Question: I'm using google charts api (line chart) and I want to change y-axis color from black to grey.
(the same color as the grid lines)

my code:
'''
google.load("visualization", "1", { packages: ["corechart"] });
google.setOnLoadCallback(drawChart);
var baseLineColor = '#a3d06e';
var lineColor = '#717171';
function drawChart() {
var dataTable = new google.visualization.DataTable();
dataTable.addColumn('number', 'date');
dataTable.addColumn('number', 'sale');
dataTable.addRows([
[1, 2],
[2, 3],
[3, 3],
[4, 4],
[5, 5]
]);
var options = {
enableInteractivity: false,
tooltip: {trigger: 'none'},
pointSize: 0,
legend: 'none',
chartArea:{width:'94%',height:'70%'},
backgroundColor: '#6AB5D1',
series: { 0: { color: lineColor, pointSize: 5, lineWidth: 4 }},
hAxis: { textPosition: 'none', gridlines: {color:"#CCCCCC"} },
vAxis: { textPosition: 'none', baseline: 3, baselineColor: baseLineColor, gridlines: {color:"#CCCCCC"}}
};
var chart = new google.visualization.LineChart(document.getElementById('chart_div'));
chart.draw(dataTable, options);
'''
How can I do that?
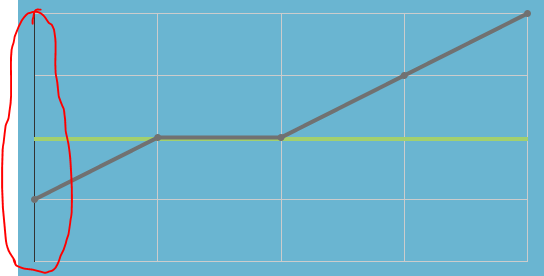
Answer: Set the 'hAxis.baselineColor' option:
'''
hAxis: {
textPosition: 'none',
gridlines: {
color: "#CCCCCC"
},
baselineColor: '#CCCCCC'
}
'''